Question: Number data type showing up as # instead of the numbers in SQL Plus.
Please refer to the H_RATE for the issue prevously it was showing up correctly and I have searched the internet and stackoverflow for a simliar issue or answer but none have the same.
Could you help in fixing it so it shows the number instead of #?

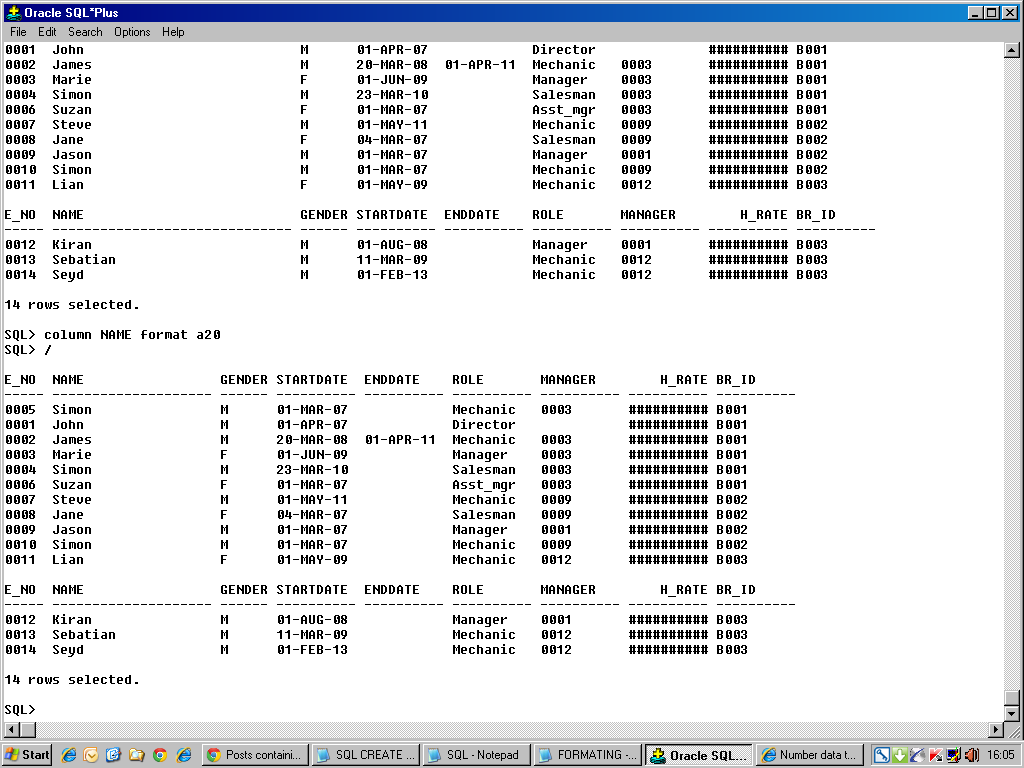
Answer: '#' is displayed if the value can't fit in the column; <URL>:
> If a value cannot fit in the column, SQL*Plus displays pound signs (#) instead of the number.
If it was displaying OK and now isn't, I think you've probably set a column format that is too small for the values you're display, something like 'column h_rate format <PHONE>'. If you have a 10-digit number that isn't enough, as it needs a character to display a +/- sign.
You can check if that is the case by clearing all column definitions, with <URL>.